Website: home-depot
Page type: payment
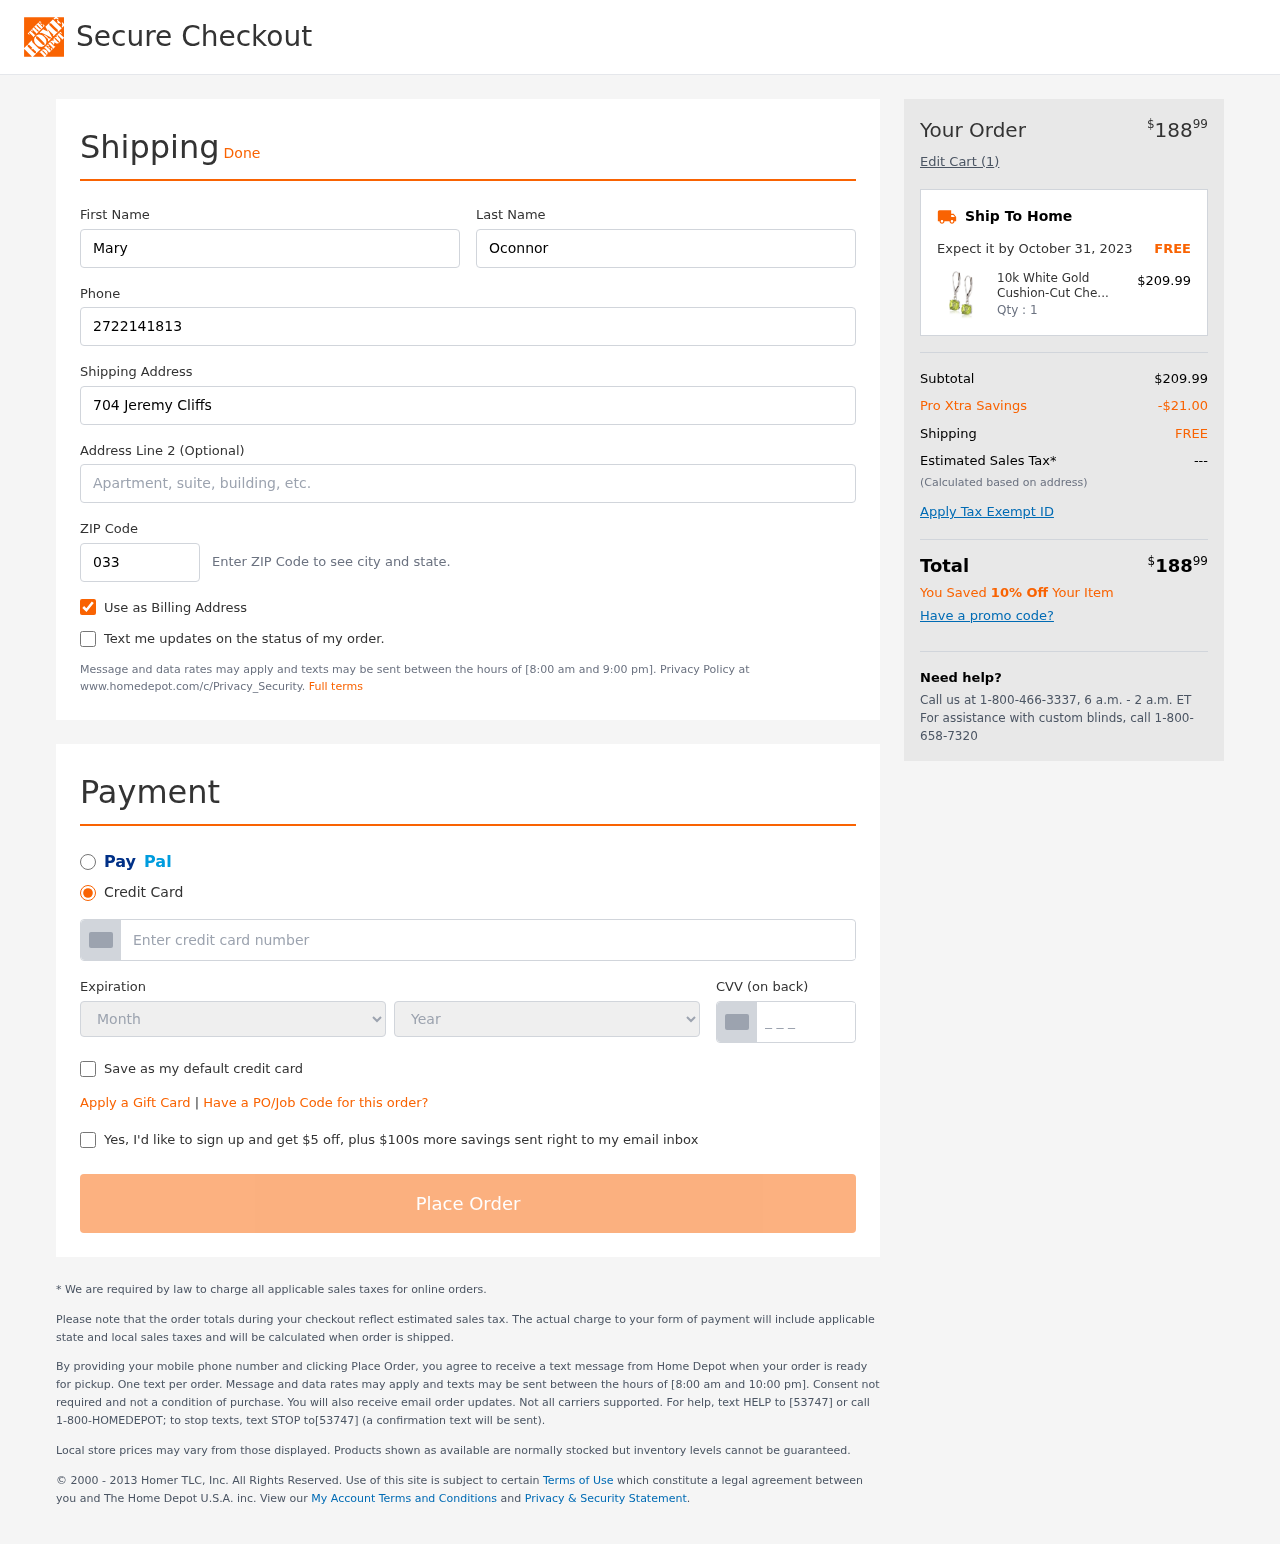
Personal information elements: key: PII_CARD_CVV
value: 4331
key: PII_CARD_EXPIRY_MONTH
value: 01
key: PII_CARD_EXPIRY_YEAR
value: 29
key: PII_CARD_NUMBER
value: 3493 4817 4524 093
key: PII_FIRSTNAME
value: Mary
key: PII_LASTNAME
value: Oconnor
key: PII_PHONE
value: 2722141813
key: PII_POSTCODE
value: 03391
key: PII_STREET
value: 704 Jeremy Cliffs
Product elements: key: PRODUCT1_NAME
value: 10k White Gold Cushion-Cut Checkerboard Peridot Leverback Earrings (6mm)
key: PRODUCT1_PRICE
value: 209.99
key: PRODUCT1_QUANTITY
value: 1
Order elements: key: ORDER_TOTAL
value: $18899
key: ORDER_NUM_ITEMS
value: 1
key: ORDER_DELIVERY_DATE
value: October 31, 2023
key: ORDER_SUBTOTAL
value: $209.99
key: ORDER_DISCOUNT
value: -$21.00
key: ORDER_SHIPPING_COST
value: FREE